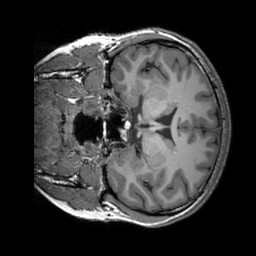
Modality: T1w
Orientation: coronal
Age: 23
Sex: female
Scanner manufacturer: siemens
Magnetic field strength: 3 T
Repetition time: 2.3 s
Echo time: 0.00303 s